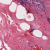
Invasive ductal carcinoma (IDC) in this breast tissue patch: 1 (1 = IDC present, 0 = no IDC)